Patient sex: M
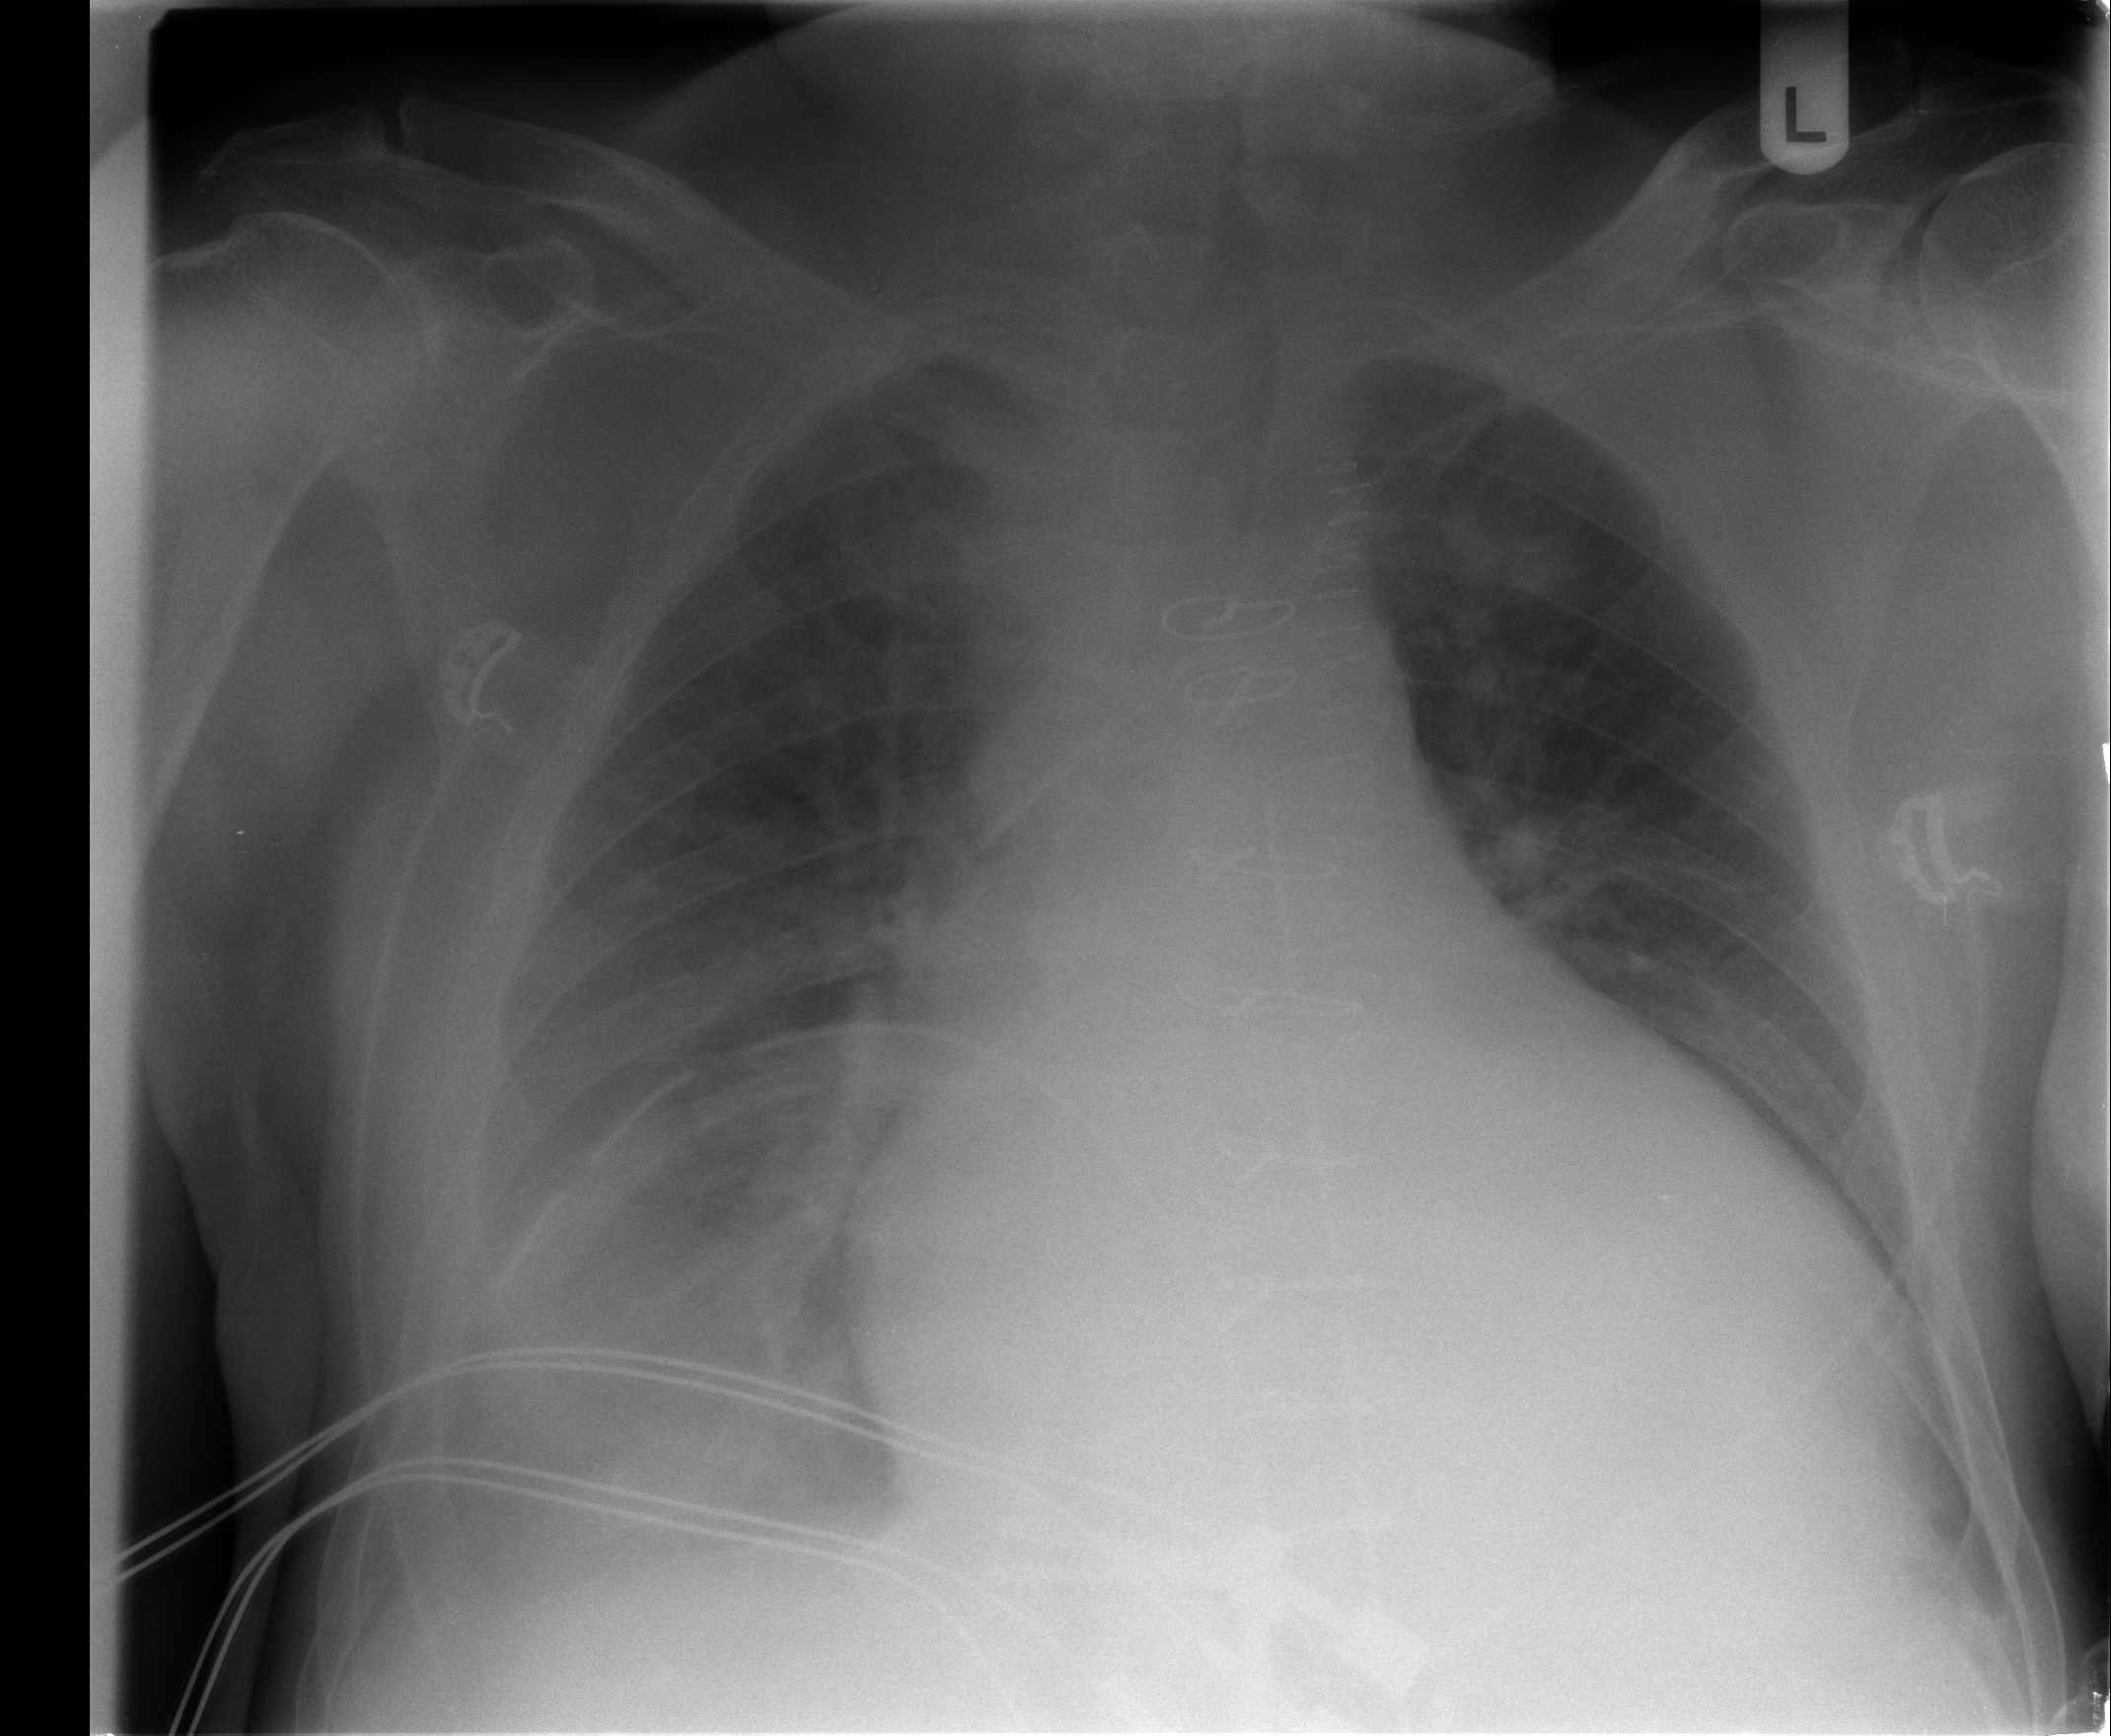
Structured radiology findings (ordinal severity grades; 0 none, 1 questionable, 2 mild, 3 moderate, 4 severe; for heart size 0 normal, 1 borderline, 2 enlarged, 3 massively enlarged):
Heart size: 3
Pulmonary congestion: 2
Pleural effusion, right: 3
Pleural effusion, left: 2
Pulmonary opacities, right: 2
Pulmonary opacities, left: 0
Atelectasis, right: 2
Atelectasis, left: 2